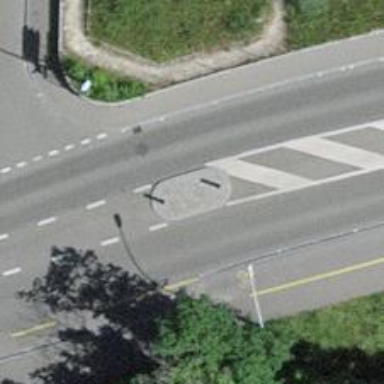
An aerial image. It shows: Traffic calming island.